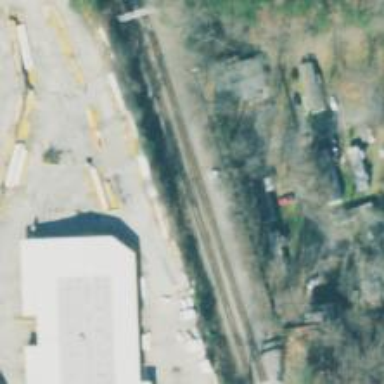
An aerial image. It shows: Railway crossover.